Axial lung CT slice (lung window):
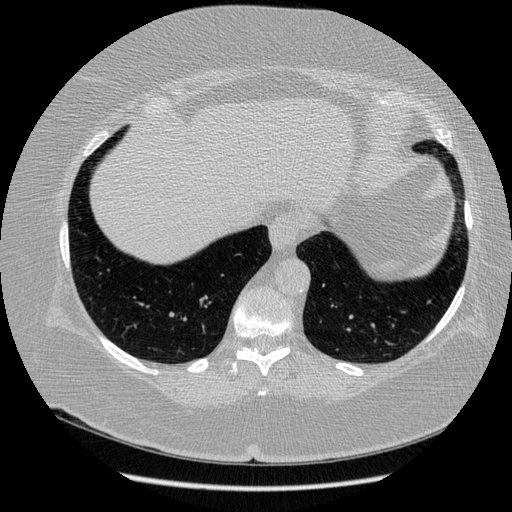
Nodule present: no